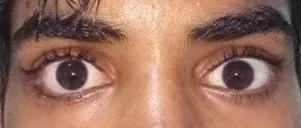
Postoperative photograph after 4 months.
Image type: medical_photograph (other_medical_photograph)